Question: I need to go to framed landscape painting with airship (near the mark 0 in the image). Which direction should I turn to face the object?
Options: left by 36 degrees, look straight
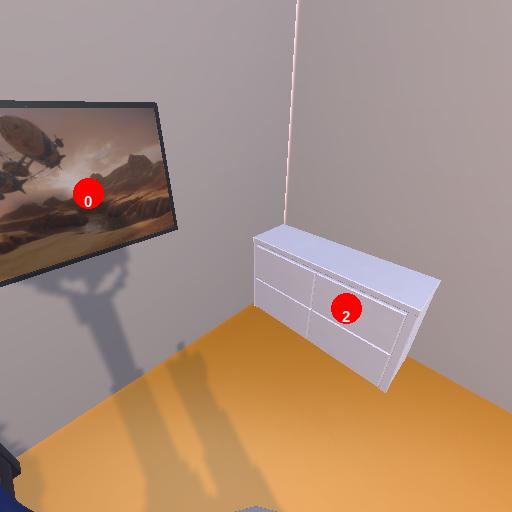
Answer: left by 36 degrees